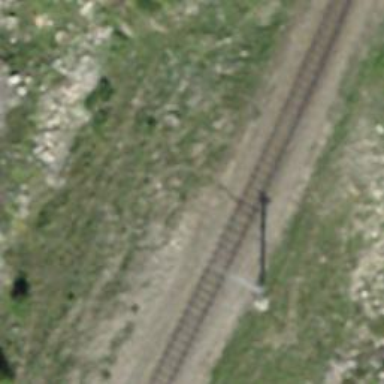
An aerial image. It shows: Narrow-gauge railway track with 1 electrified contact line.